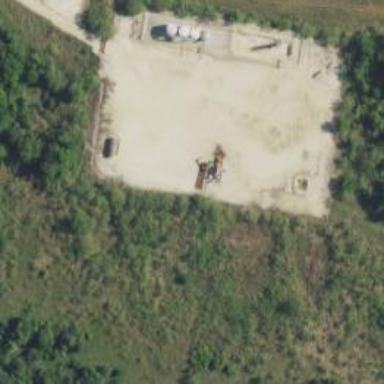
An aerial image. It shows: Petroleum well.